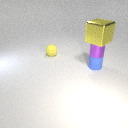
small blue rubber cylinder below large yellow metal cube